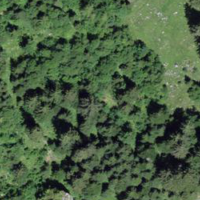
EUNIS habitat code: 45
Species observed at this site:
Gentiana verna